Field crop: maize
Growth stage: 1
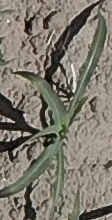
Species: sorghum